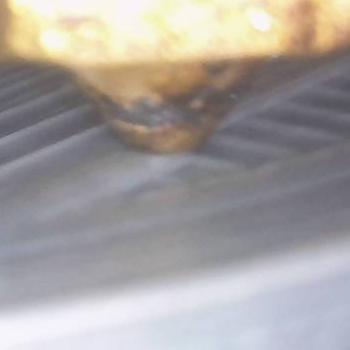
Flow rate: 105%